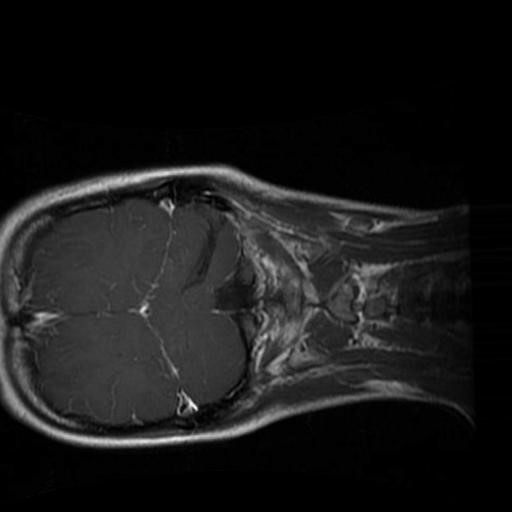
Label: brain_glioma